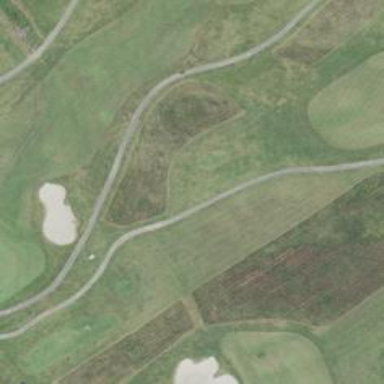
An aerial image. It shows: Golf cartpath that is also road path.